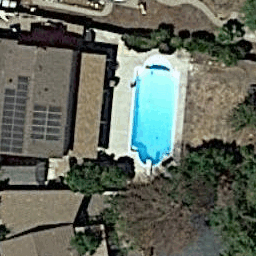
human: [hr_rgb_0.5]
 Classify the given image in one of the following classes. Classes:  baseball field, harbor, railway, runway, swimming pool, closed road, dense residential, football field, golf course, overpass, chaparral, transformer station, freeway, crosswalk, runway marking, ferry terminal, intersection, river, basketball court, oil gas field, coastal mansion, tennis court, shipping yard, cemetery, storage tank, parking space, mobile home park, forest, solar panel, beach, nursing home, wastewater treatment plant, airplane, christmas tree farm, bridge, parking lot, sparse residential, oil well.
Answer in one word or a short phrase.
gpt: swimming pool